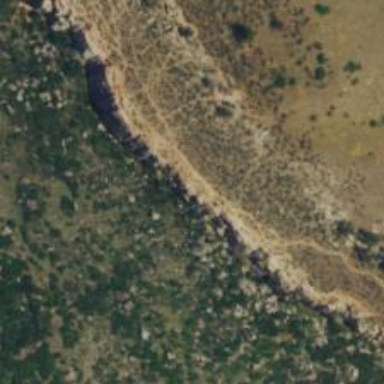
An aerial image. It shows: Cliff in nature.